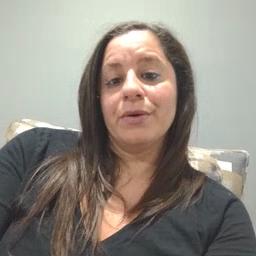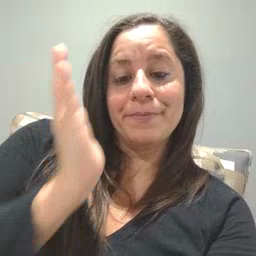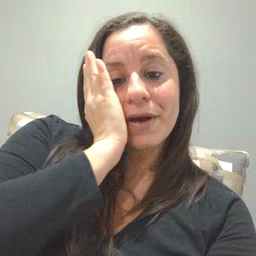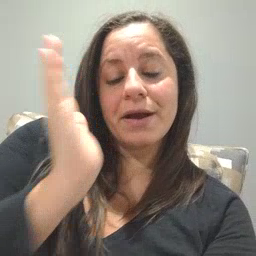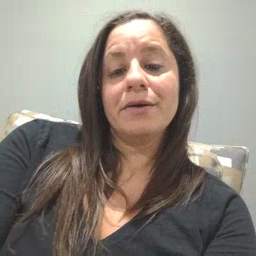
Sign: bed